Field crop: maize
Growth stage: 2
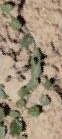
Species: convolvulus